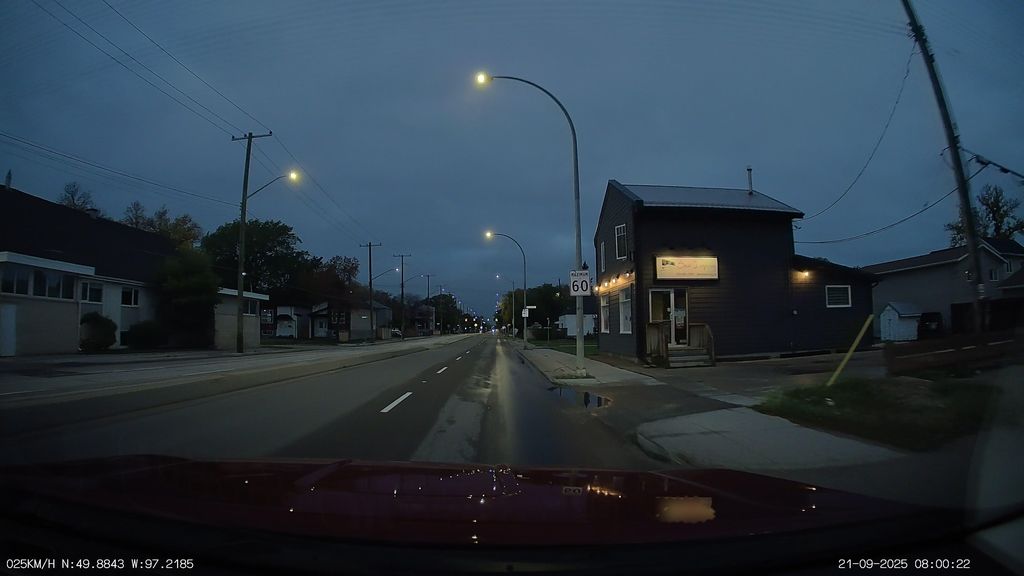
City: winnipeg